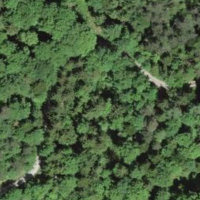
EUNIS habitat code: 44
Species observed at this site:
Epipactis atrorubens